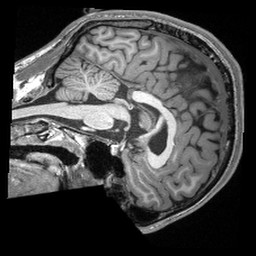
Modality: T1w
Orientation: sagittal
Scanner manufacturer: siemens
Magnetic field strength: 3 T
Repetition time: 2.3 s
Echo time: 0.00308 s